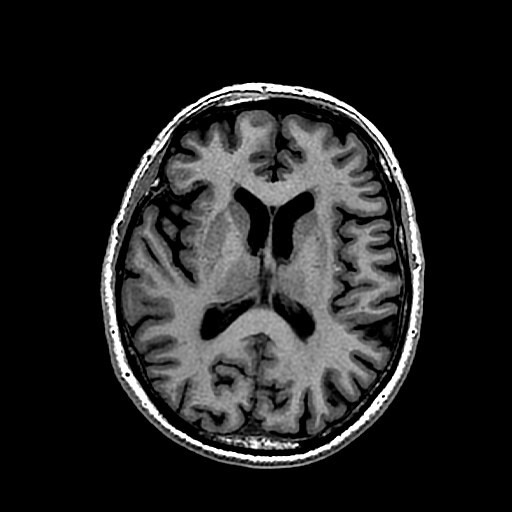
Label: notumor